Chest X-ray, AP view. Patient: 69 years old, sex F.
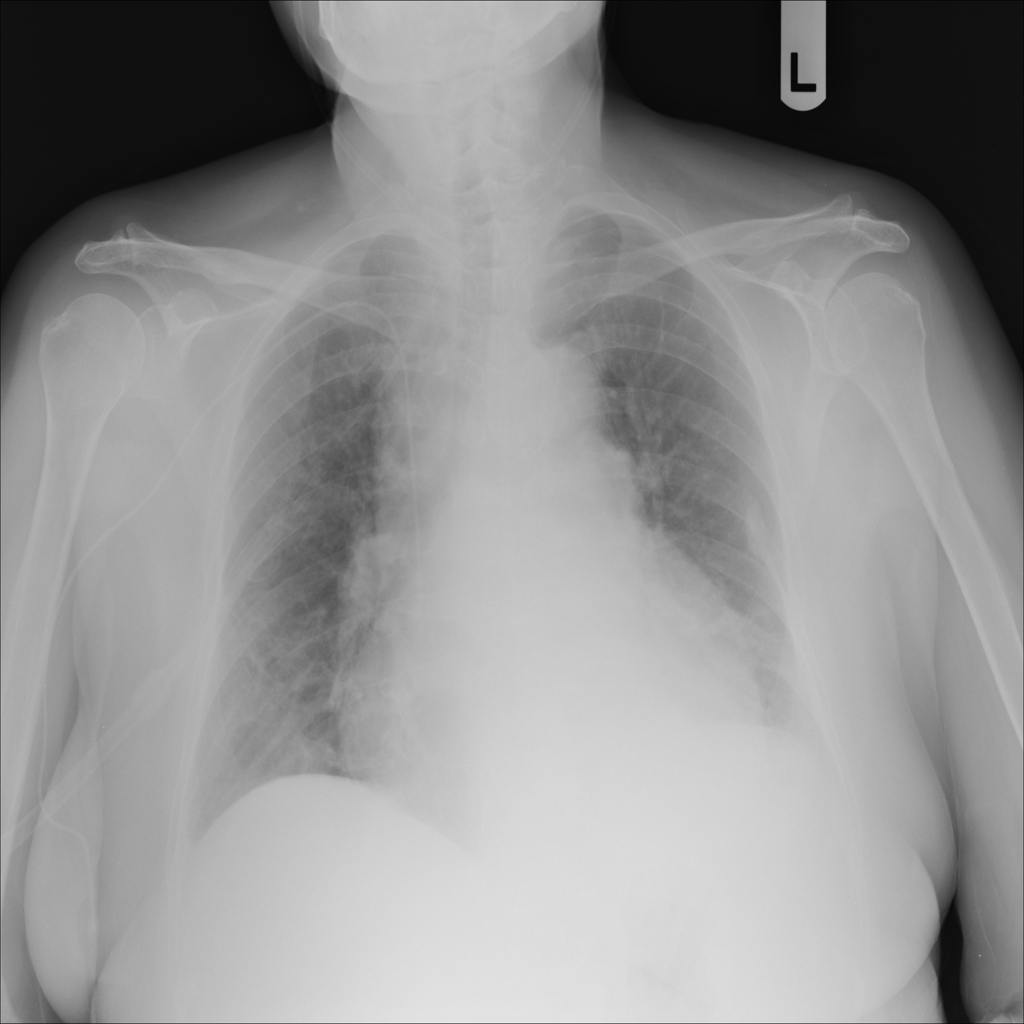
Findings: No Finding